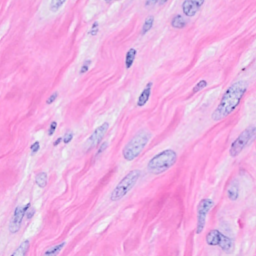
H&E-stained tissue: Breast